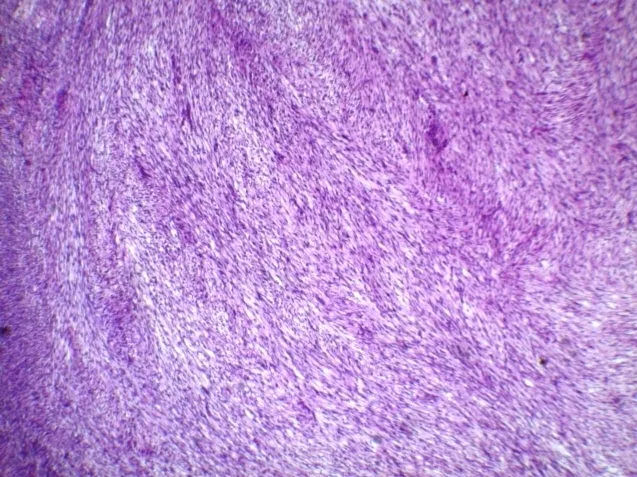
Low power view of the tumour with interlacing fascicles of spindle cells.
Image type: pathology (h&e)